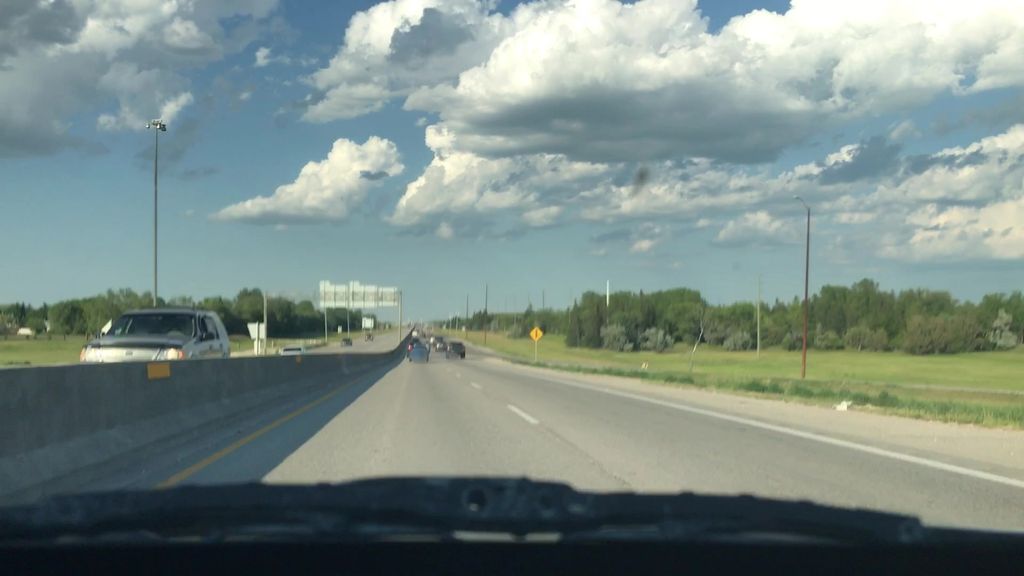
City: winnipeg